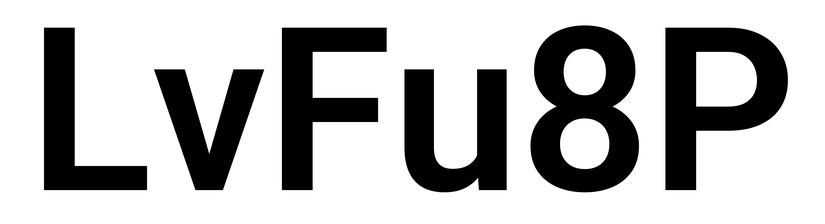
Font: Roboto_SemiBold